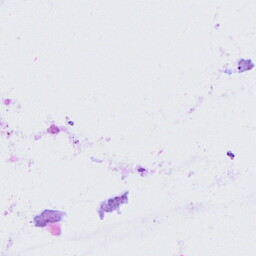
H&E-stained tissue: Cervix